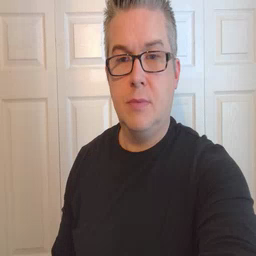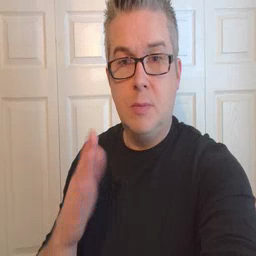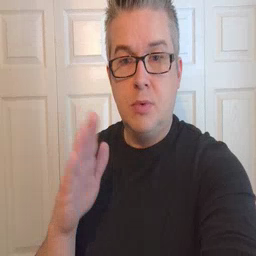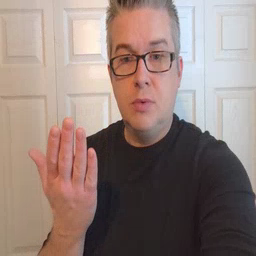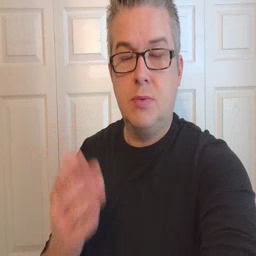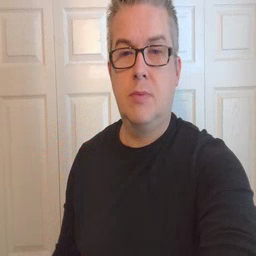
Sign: book